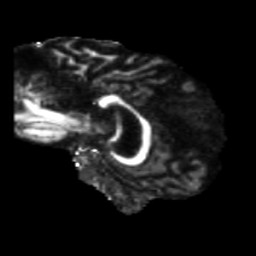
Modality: FA
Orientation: sagittal
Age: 73
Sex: female
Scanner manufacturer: siemens
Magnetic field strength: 3 T
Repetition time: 5.25 s
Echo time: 0.08 s